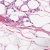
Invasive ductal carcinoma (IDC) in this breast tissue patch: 0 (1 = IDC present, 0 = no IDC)